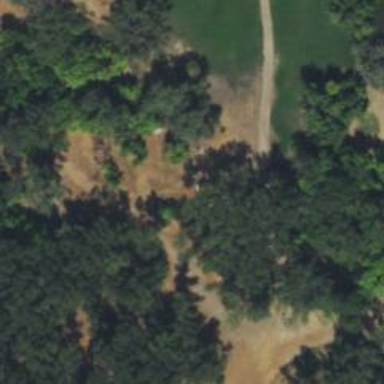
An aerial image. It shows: Disc golf tee.